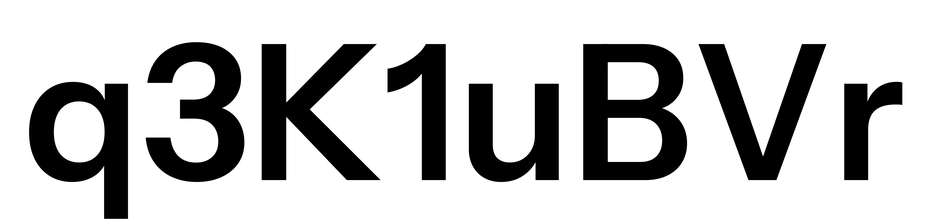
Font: InstrumentSans_SemiBold